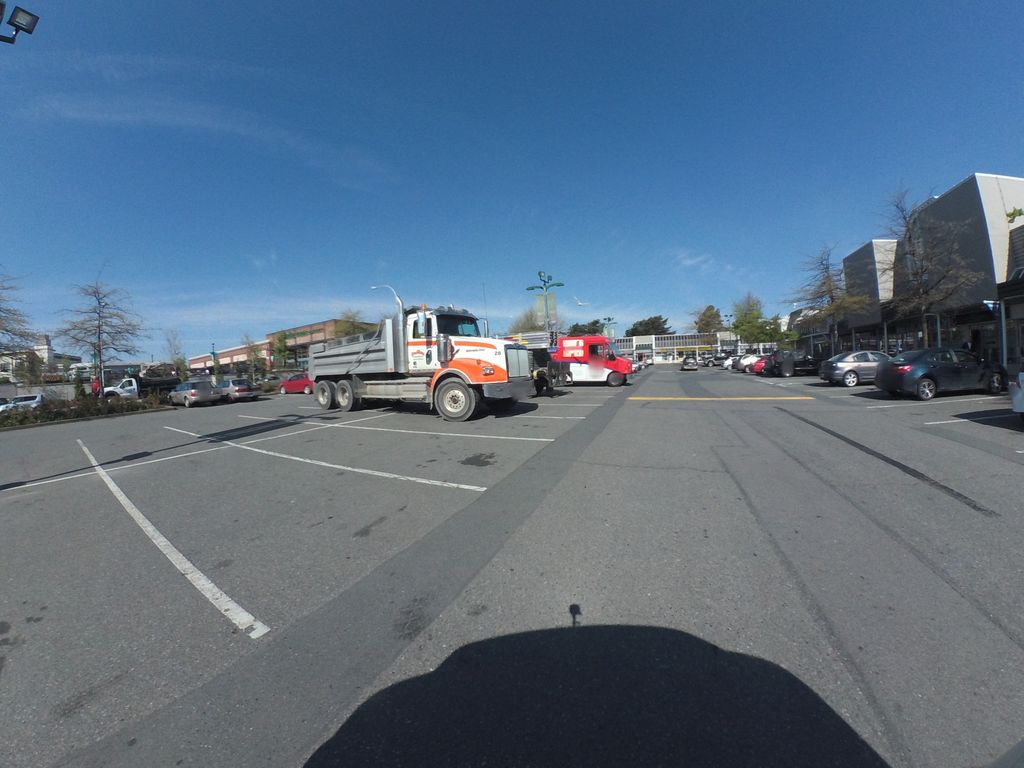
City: victoria